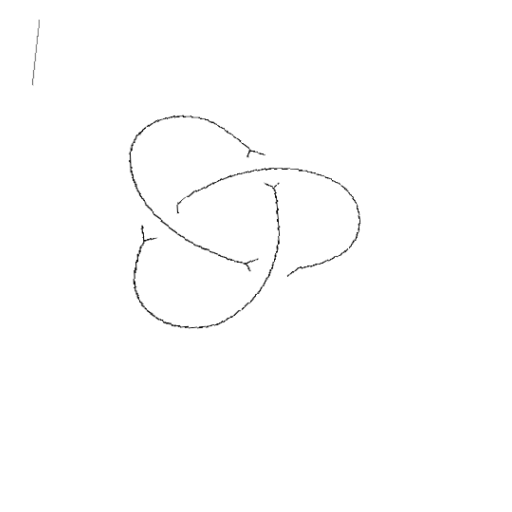
Crossing number: 3